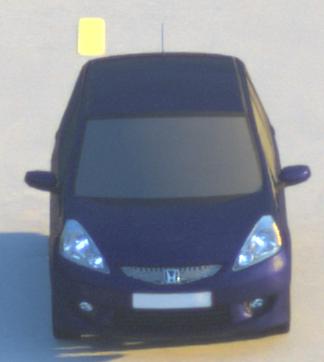
Make: Honda
Model: Jazz 1.2
Detailed model: Jazz (III) (11/08 - 04/11)
Model produced from: 2008/11
Model produced until: 2010/10
Doors: 5
Color: blue
Road condition: dry road
Daytime: sunrise or sunset
Contrast: medium contrast